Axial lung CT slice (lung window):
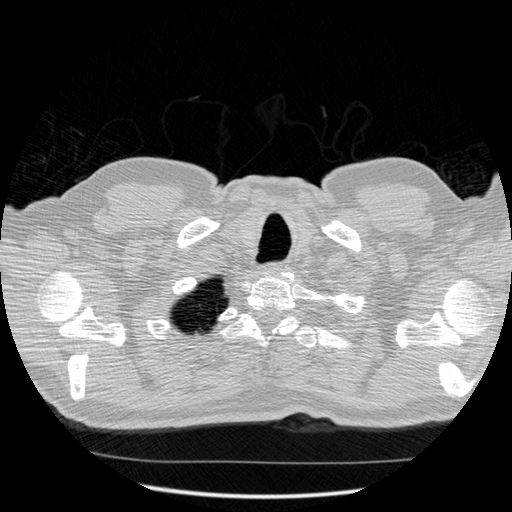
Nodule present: no